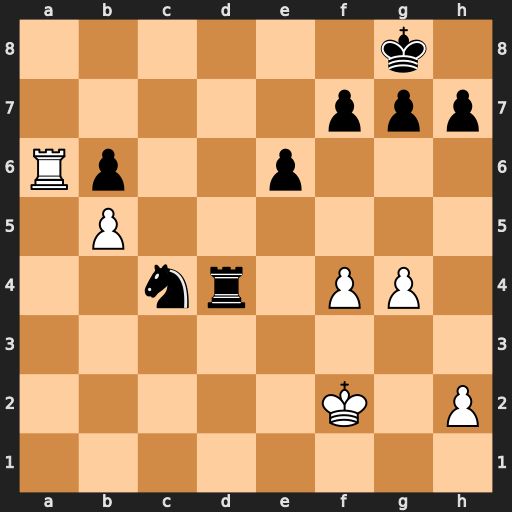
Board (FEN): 6k1/5ppp/Rp2p3/1P6/2nr1PP1/8/5K1P/8
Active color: w
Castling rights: -
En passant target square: -
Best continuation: Ra8+ Rd8 Rxd8#